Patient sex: M
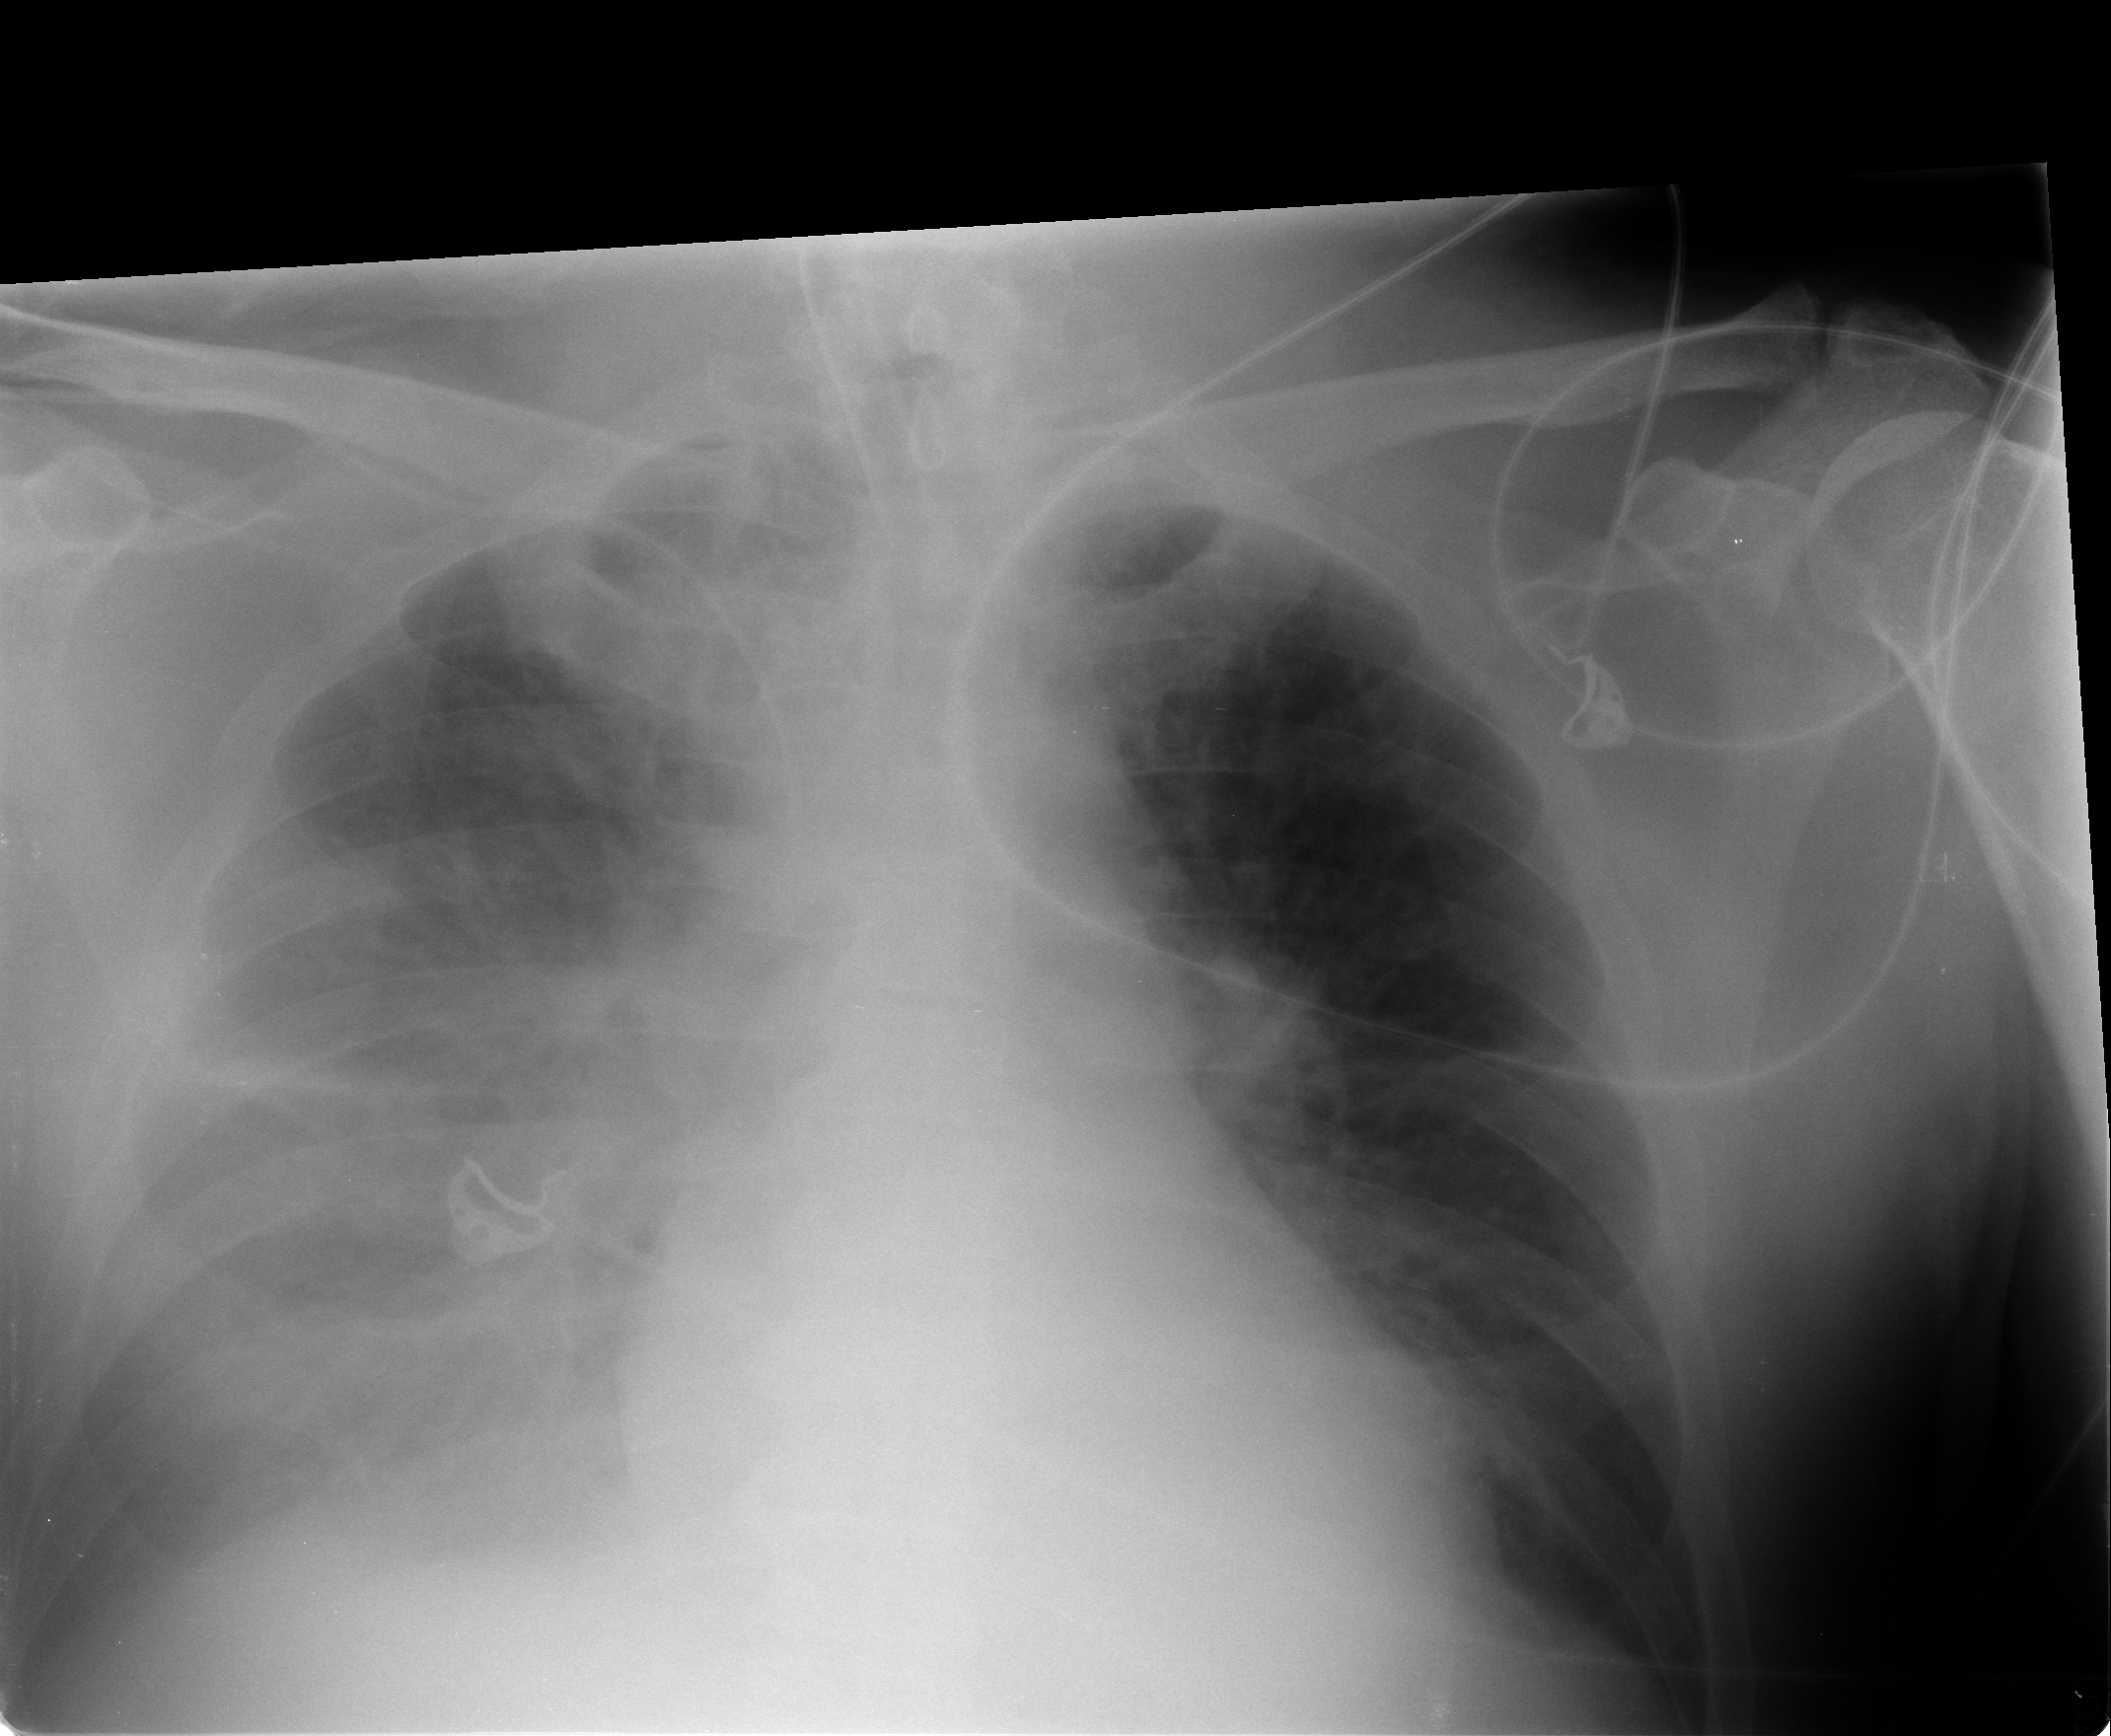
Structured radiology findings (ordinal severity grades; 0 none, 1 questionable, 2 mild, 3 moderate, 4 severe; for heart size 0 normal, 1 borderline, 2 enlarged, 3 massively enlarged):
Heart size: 2
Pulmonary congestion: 2
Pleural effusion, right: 3
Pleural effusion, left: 2
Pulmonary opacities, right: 3
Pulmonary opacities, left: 0
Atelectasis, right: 3
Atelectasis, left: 2